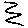
Label: zigzag